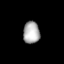
Tissue: lung
Cell type: Others
Senescence score: 0.1949
Nuclear area (px): 356
Mean DAPI intensity: 172.947